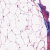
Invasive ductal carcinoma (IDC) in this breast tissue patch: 0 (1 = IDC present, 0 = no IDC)